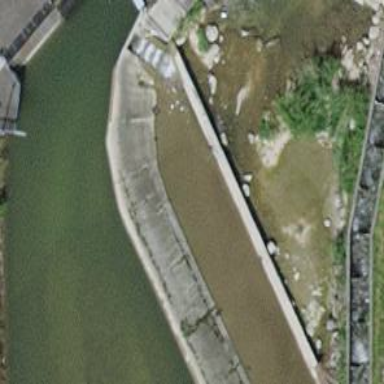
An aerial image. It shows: Dam along waterway.